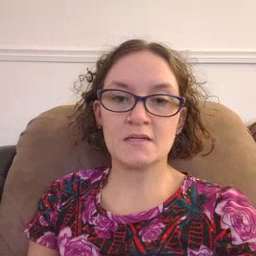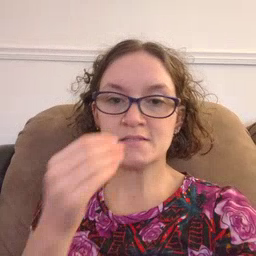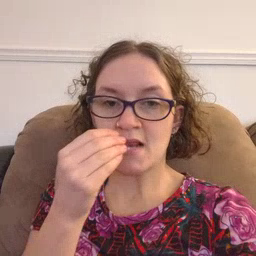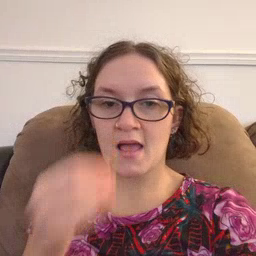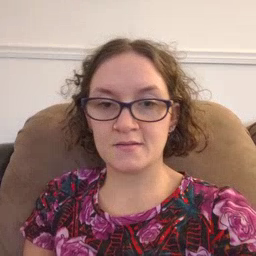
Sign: snack